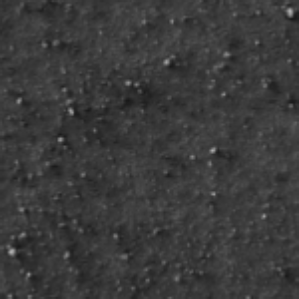
Label: frost